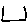
Label: square